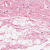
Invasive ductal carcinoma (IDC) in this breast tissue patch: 0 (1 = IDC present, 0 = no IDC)